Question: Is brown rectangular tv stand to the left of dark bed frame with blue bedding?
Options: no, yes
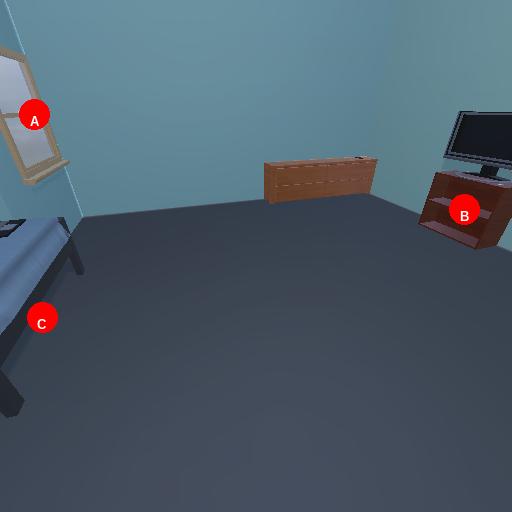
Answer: no